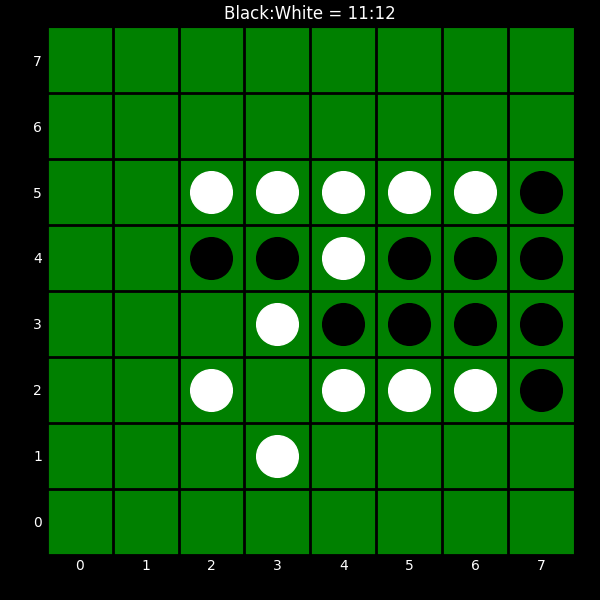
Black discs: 11
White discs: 12